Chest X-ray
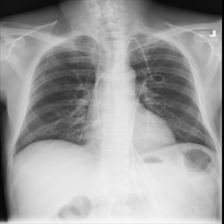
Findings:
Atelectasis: negative
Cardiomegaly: negative
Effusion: negative
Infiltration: negative
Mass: negative
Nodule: negative
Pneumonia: negative
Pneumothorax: negative
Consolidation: negative
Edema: negative
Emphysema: negative
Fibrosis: negative
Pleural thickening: negative
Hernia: negative